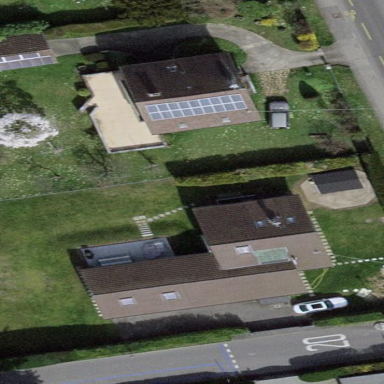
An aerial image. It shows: Garden enclosed by fence.